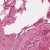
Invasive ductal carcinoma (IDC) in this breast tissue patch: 0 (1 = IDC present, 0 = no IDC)